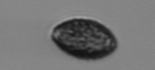
Label: Pseudochattonella_farcimen